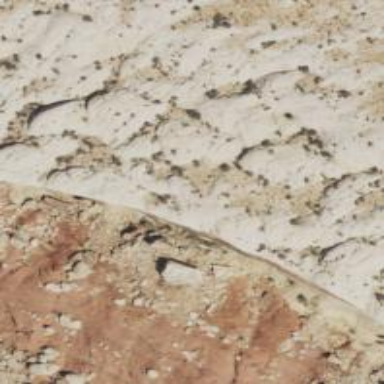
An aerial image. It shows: Natural cliff.